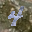
Label: 4